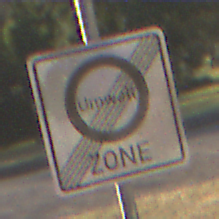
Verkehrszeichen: EndeUmweltzone
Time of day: SunriseSunset
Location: Outdoor (Nature)
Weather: Clear
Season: NotSpecified
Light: Natural